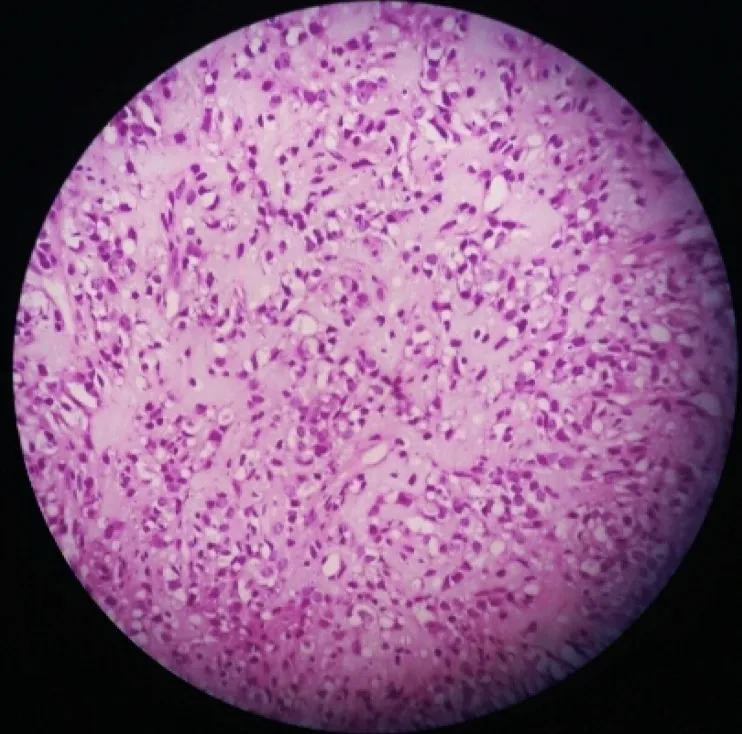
High-grade liposarcoma with prominent round cell component (H&E x 400).
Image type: pathology (h&e)